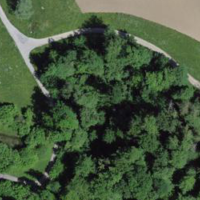
EUNIS habitat code: 25
Species observed at this site:
Nemobius sylvestris
Ajuga reptans
Pseudochorthippus parallelus
Aruncus dioicus